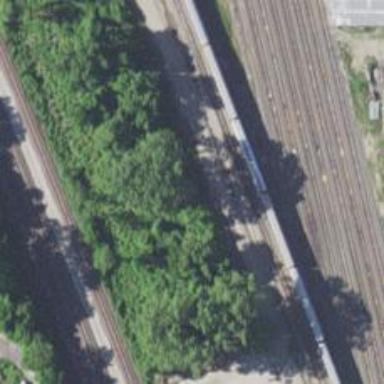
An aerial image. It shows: Railway yard area.